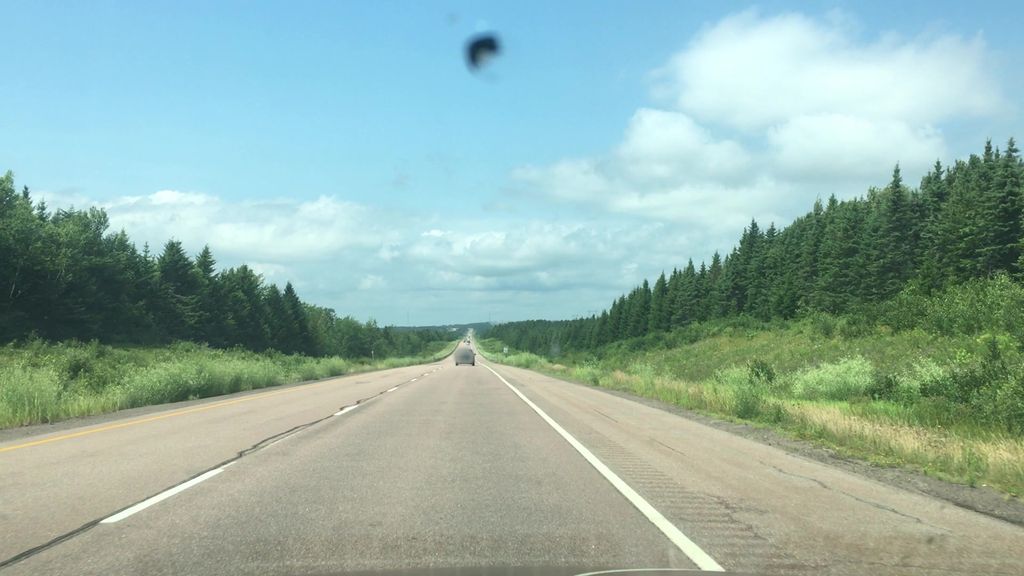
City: charlottetown